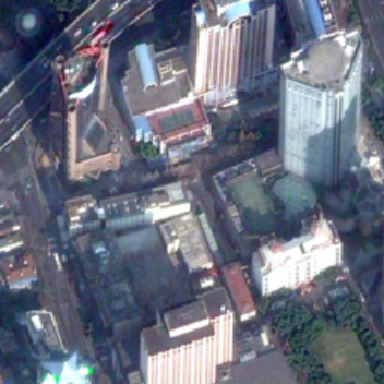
There are better buildings on the ground than tall buildings .